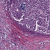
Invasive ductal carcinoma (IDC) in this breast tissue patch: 0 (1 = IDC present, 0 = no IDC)